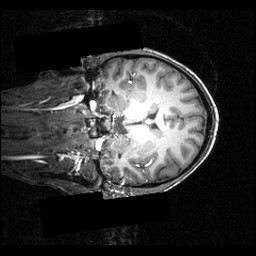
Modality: T1w
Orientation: coronal
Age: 26
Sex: male
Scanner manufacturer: siemens
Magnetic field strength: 3.951 T
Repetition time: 1.5 s
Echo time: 0.00335 s